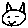
Label: cat